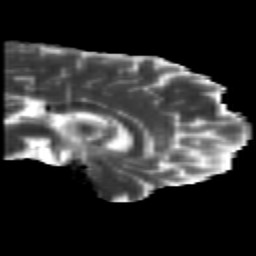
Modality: MD
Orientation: sagittal
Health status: healthy
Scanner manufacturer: siemens
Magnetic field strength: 3 T
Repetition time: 10 s
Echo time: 0.092 s